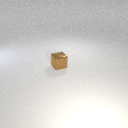
small brown metal cube